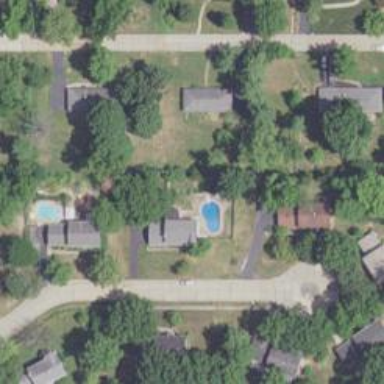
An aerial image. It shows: Single-family residential area.